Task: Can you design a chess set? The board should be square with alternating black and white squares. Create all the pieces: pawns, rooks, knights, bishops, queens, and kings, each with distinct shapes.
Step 2236:
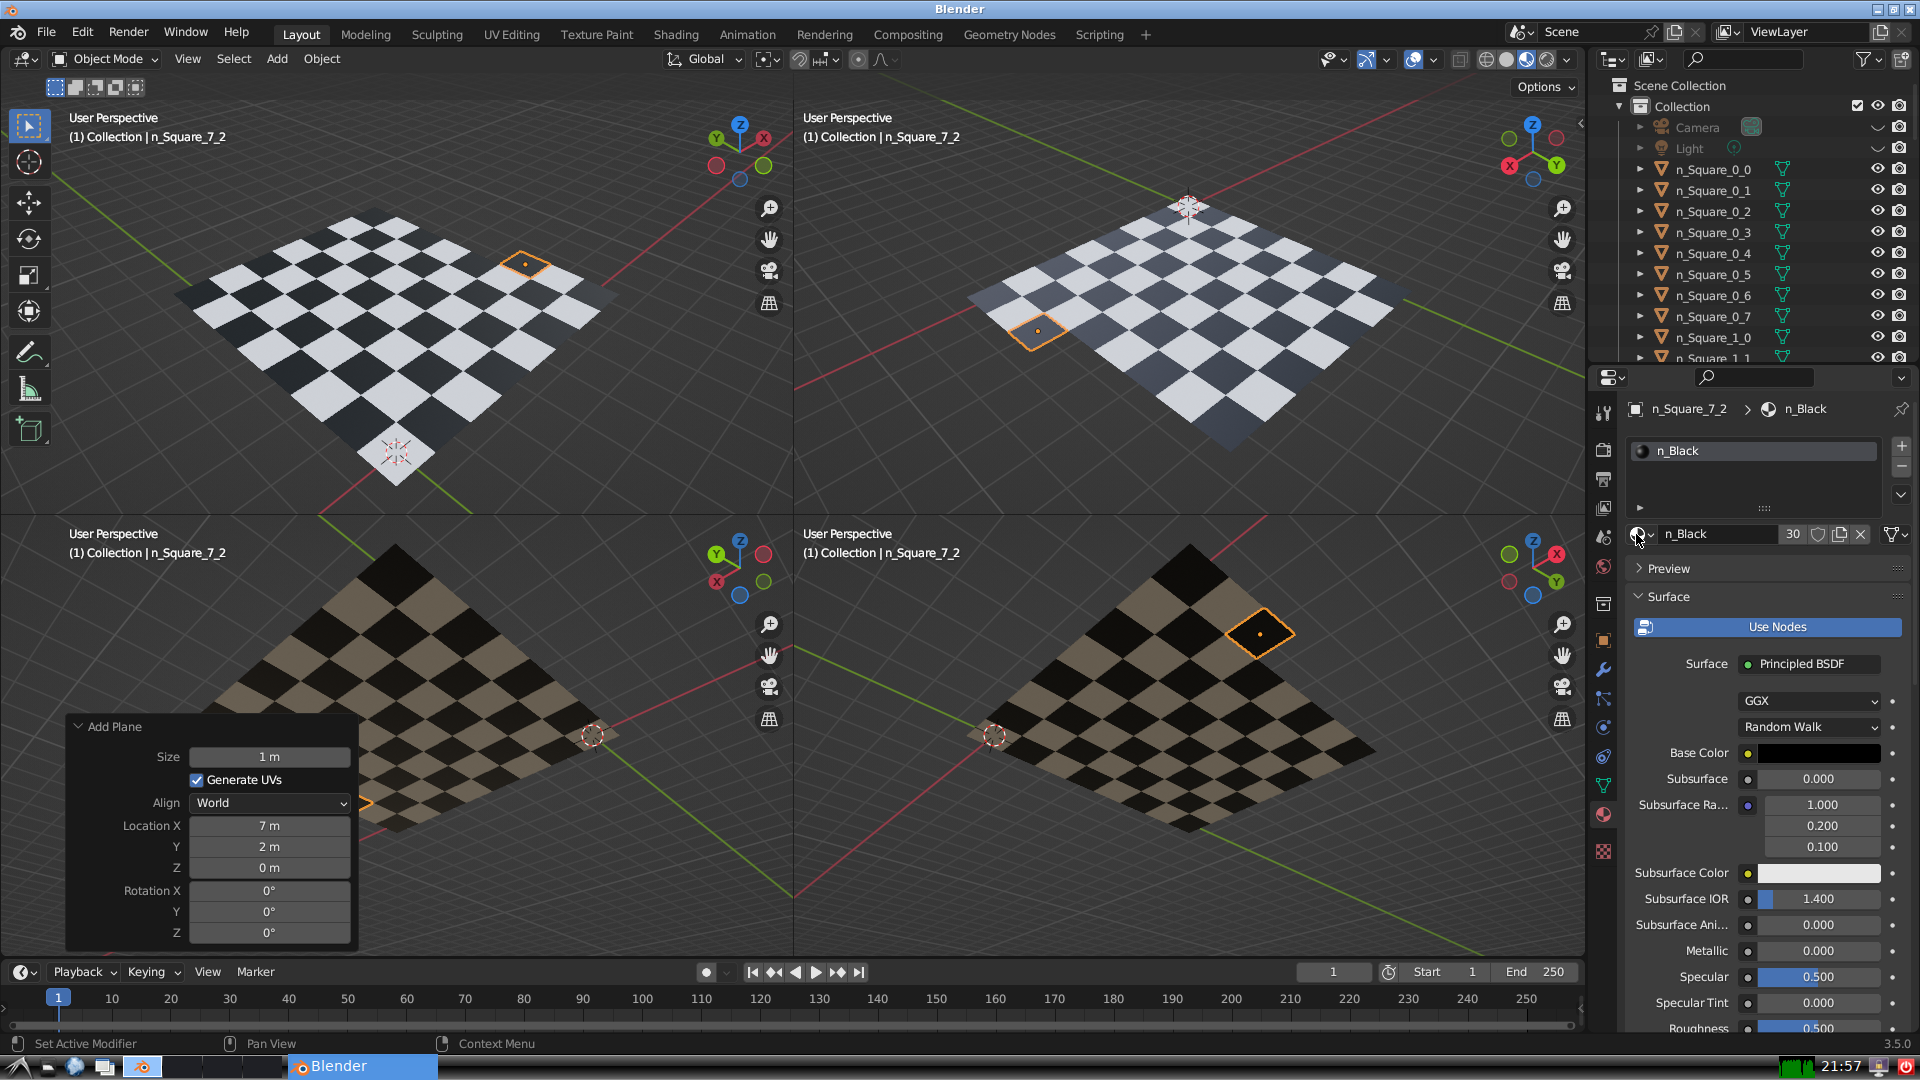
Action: {"mouse_move": [278, 58]}